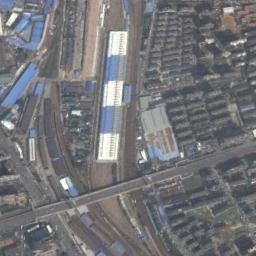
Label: railway_station